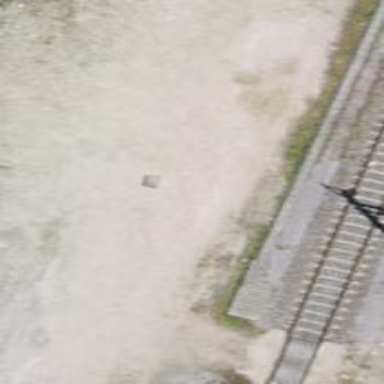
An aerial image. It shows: Abandoned railway yard with one track.